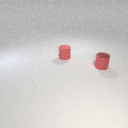
small red metal cylinder in front of small red rubber cylinder